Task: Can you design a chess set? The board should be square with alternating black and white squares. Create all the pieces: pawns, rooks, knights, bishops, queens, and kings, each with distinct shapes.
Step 5076:
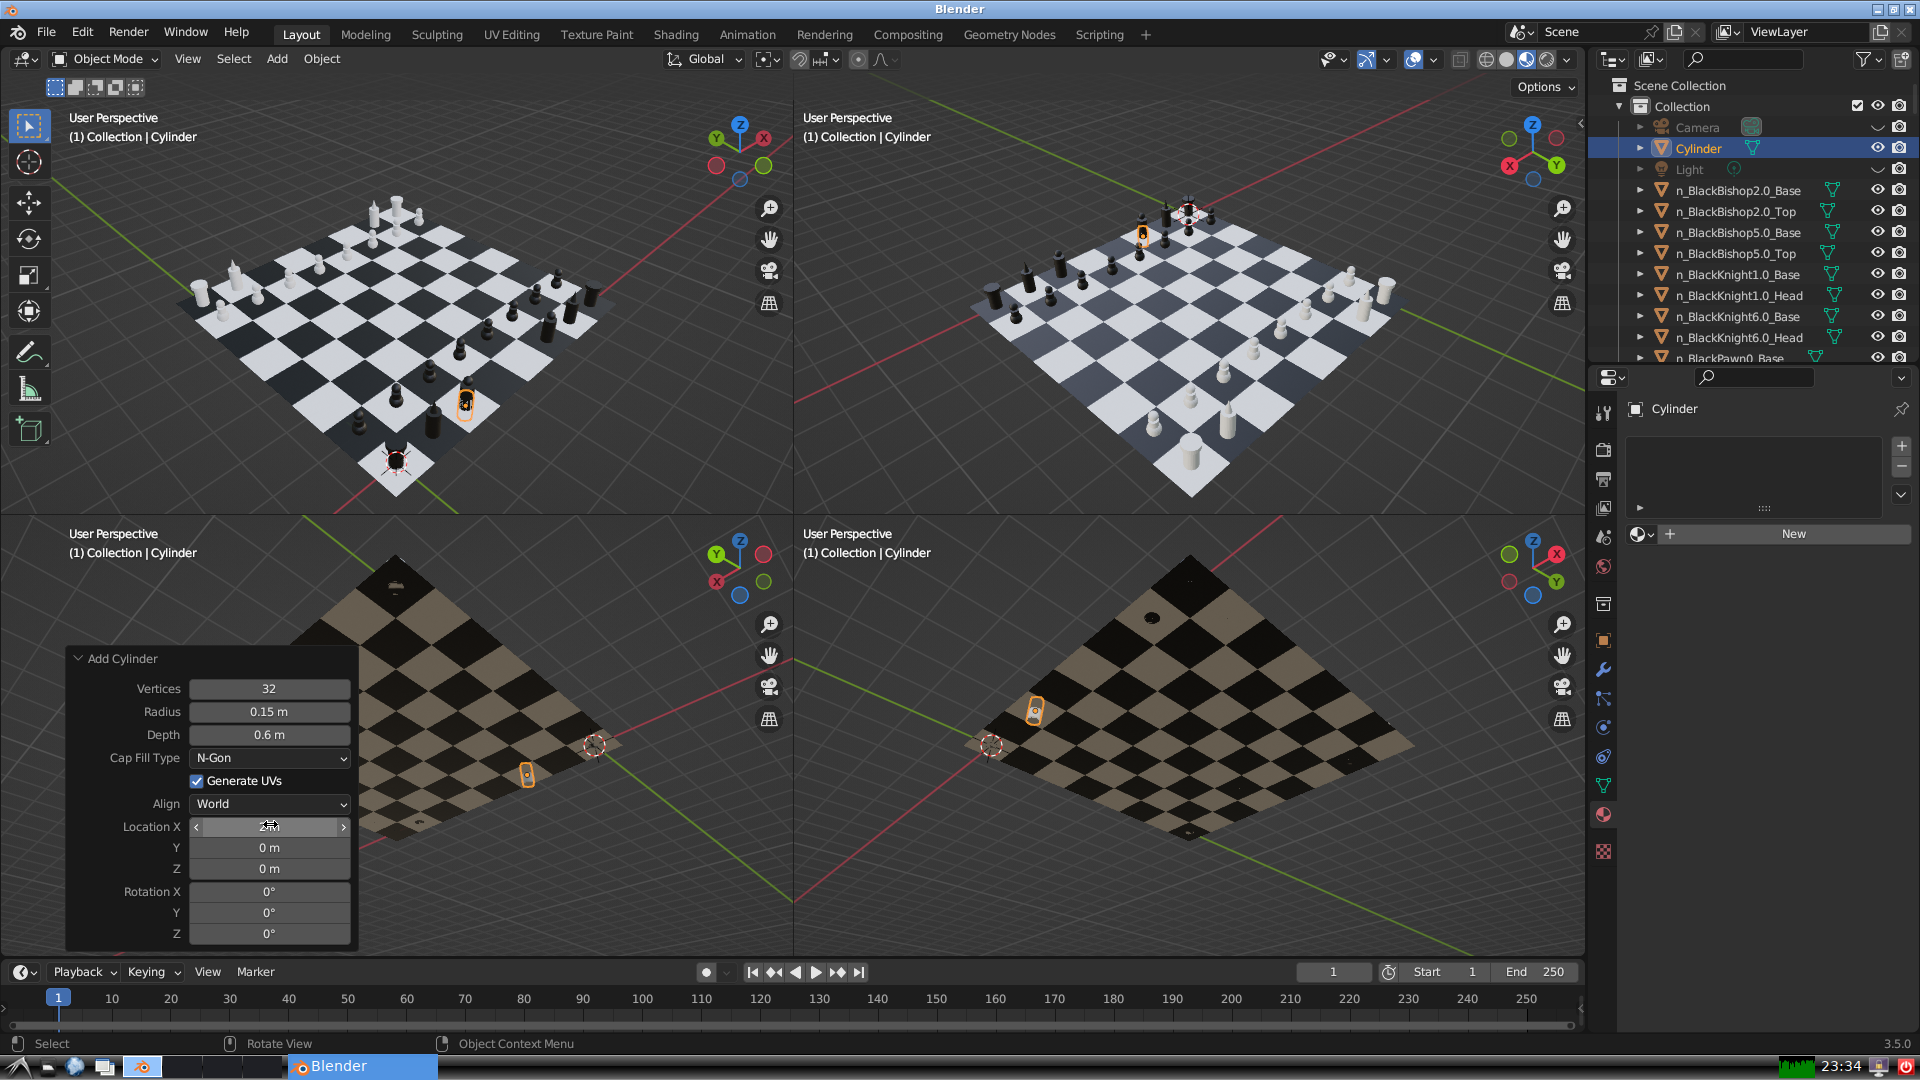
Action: {"mouse_move": [270, 844]}